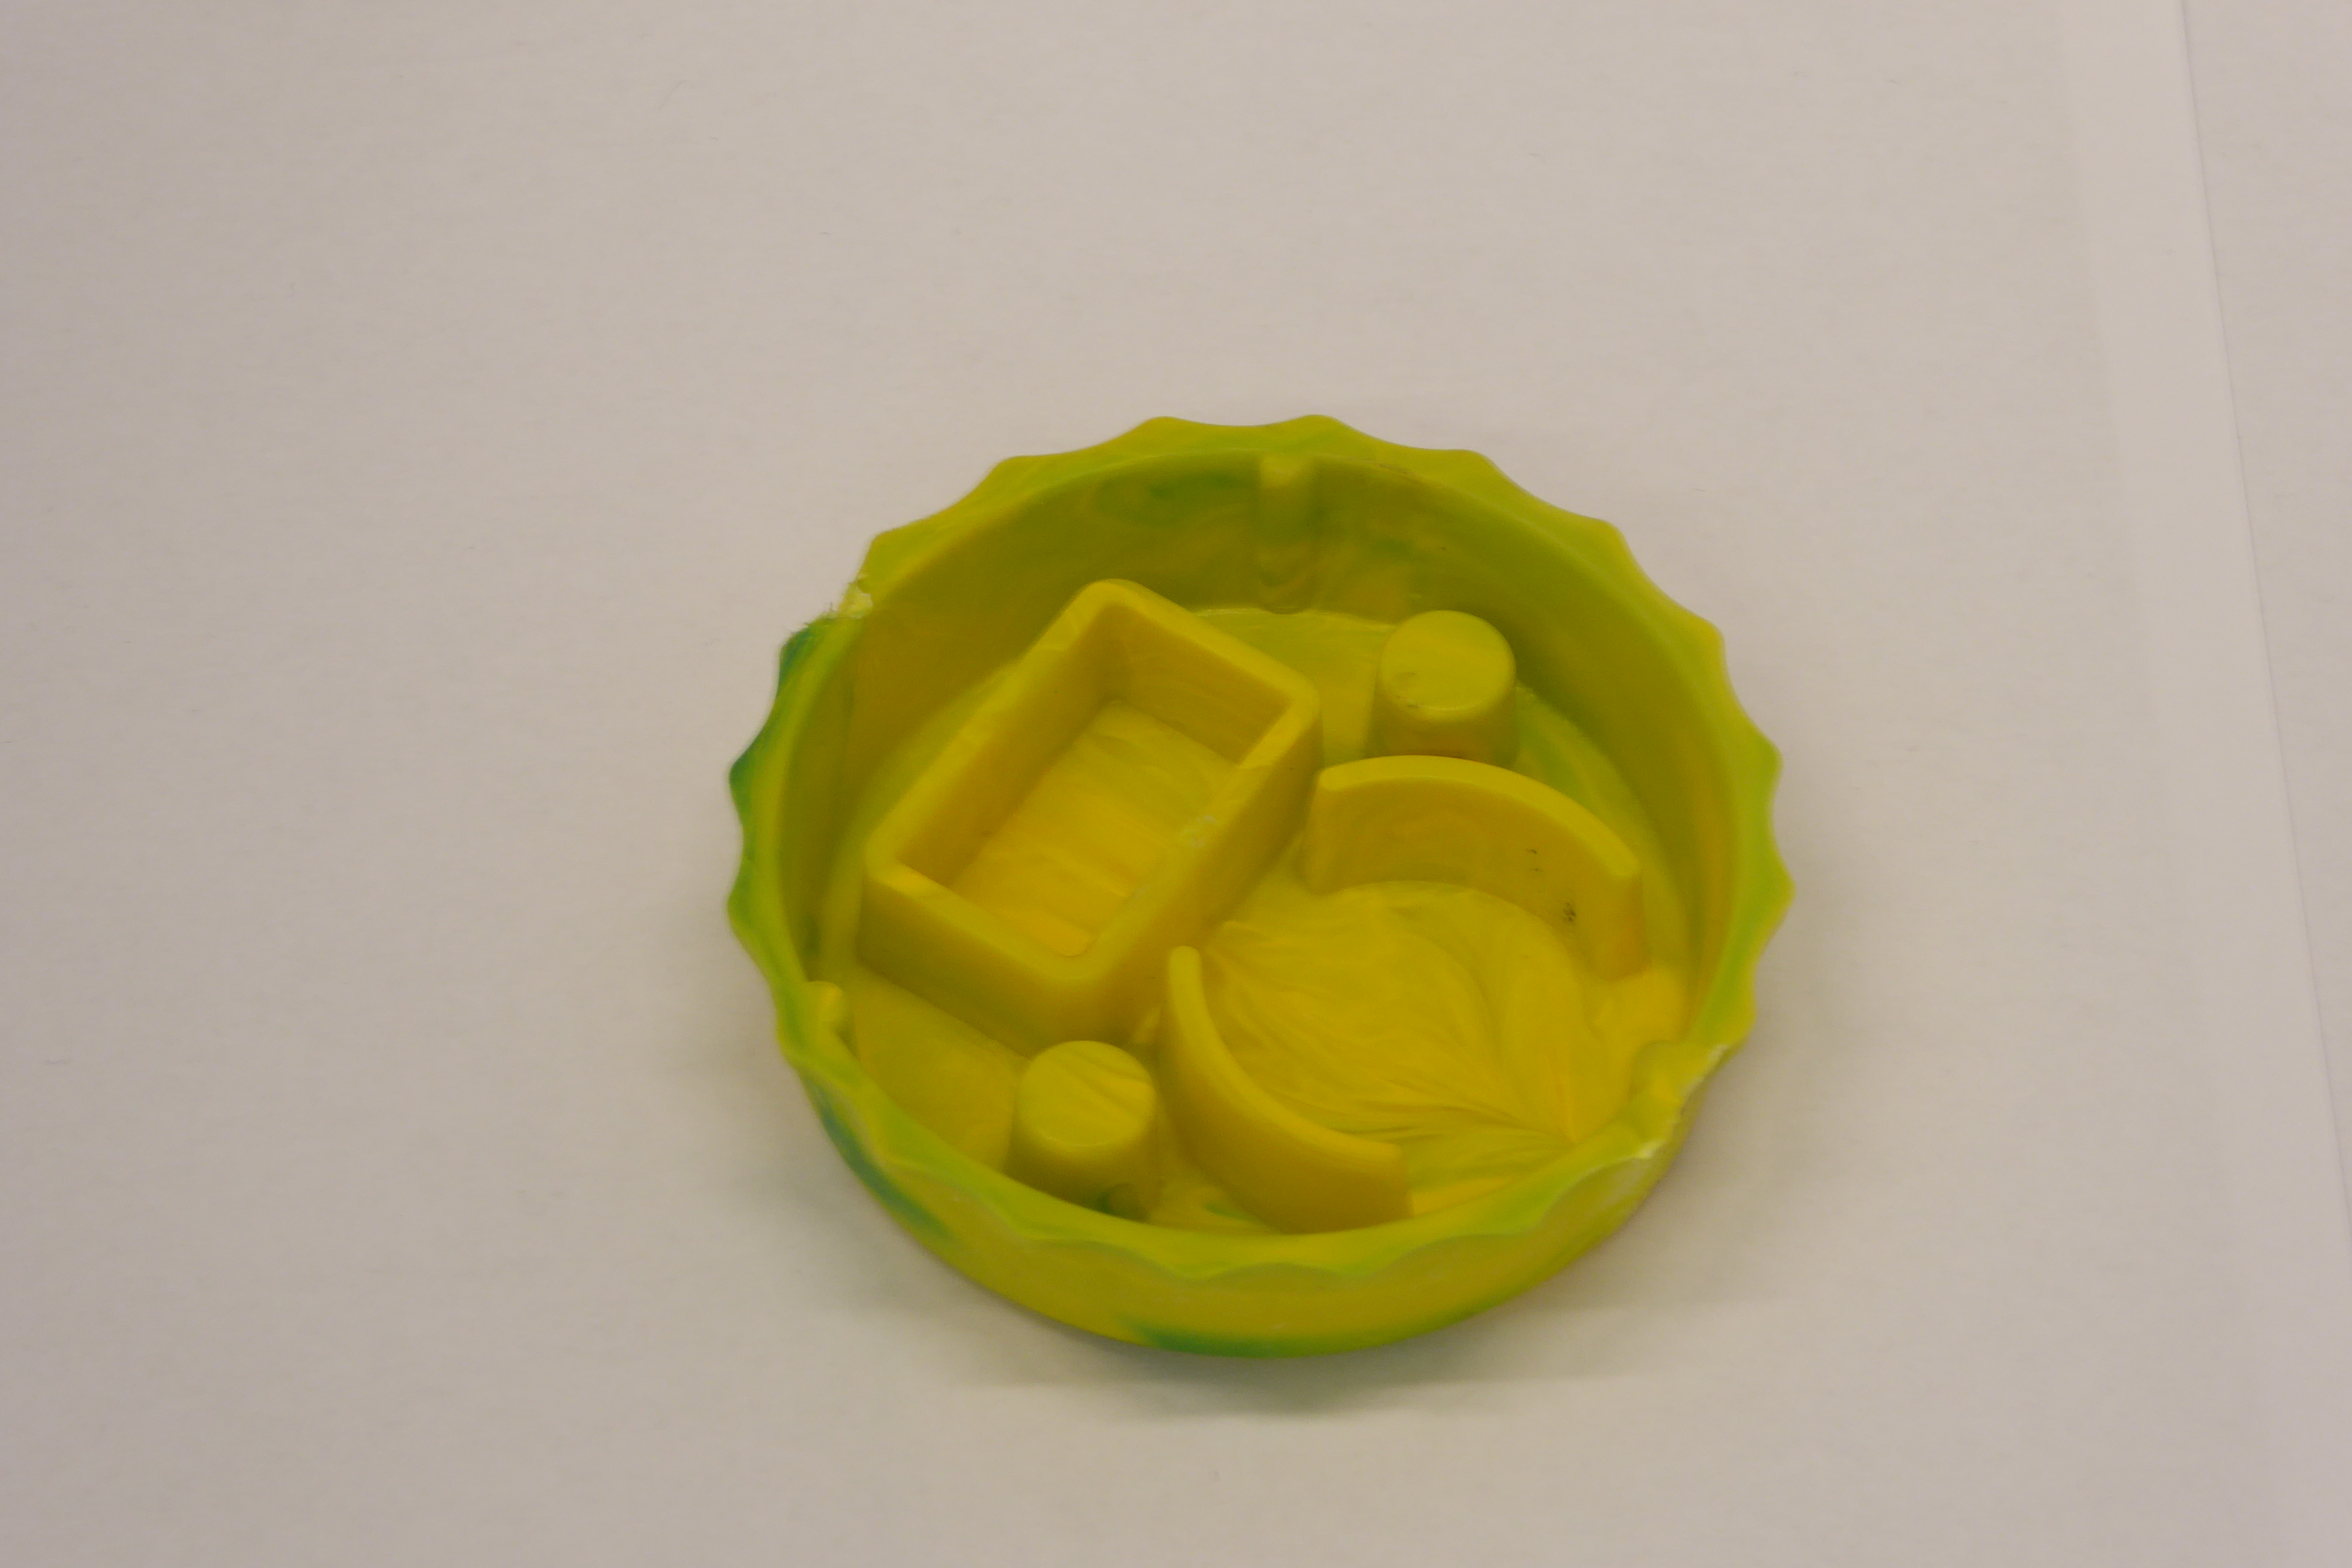
Label: Bottle Opener - Cover